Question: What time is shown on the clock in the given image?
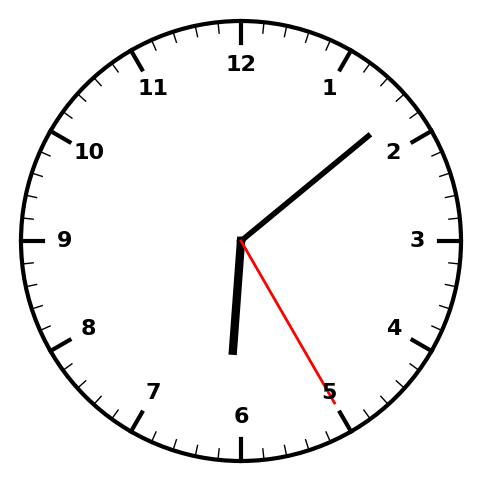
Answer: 06:08:25